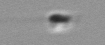
Label: flagellate_morphotype3